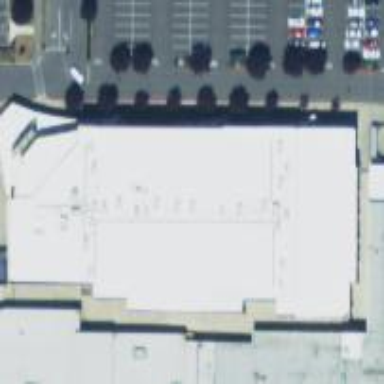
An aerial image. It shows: Cinema building.